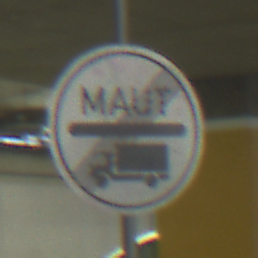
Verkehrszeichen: EndeMautpflicht
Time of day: NotSpecified
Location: Indoor (Special)
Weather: NotSpecified
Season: NotSpecified
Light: Artificial